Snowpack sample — Snodgrass Mountain, Crested Butte, Colorado (2/4/25, 12:06 PM MST)
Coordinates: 38.923, -106.968
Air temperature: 35 °F
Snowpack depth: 80 cm
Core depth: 50 cm
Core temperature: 30.2 °F
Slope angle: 14°, slope face: 78°
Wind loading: low
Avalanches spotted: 0
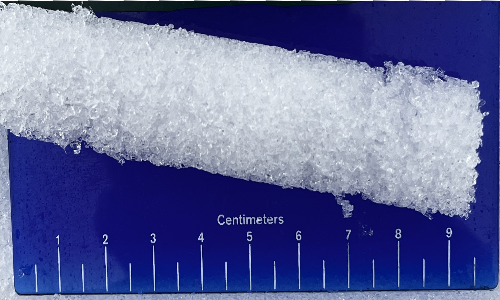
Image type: core
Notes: No avalanches nearby, unusually warm weather for the last month reported by residents, Collected 25 yards from treeline